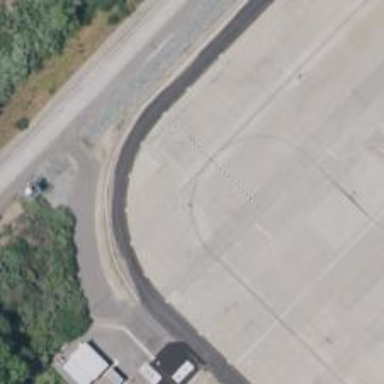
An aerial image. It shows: Image of taxiway at airport.